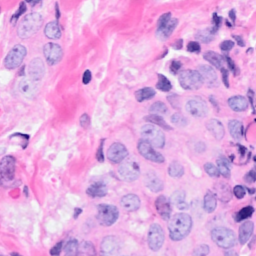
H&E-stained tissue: Breast